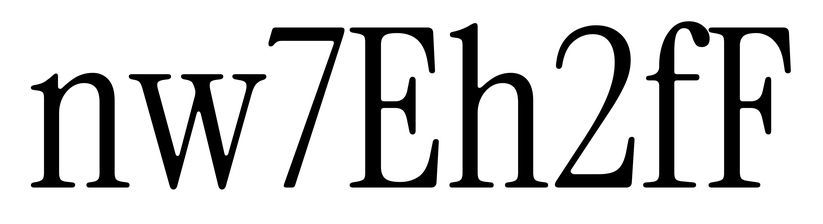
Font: InstrumentSerif-Regular